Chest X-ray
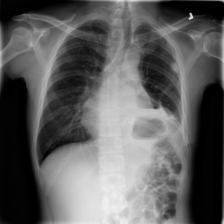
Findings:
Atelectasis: negative
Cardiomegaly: negative
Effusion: negative
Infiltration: negative
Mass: positive
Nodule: negative
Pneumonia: negative
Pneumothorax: negative
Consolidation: negative
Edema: negative
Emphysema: negative
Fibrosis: negative
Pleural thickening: negative
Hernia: negative